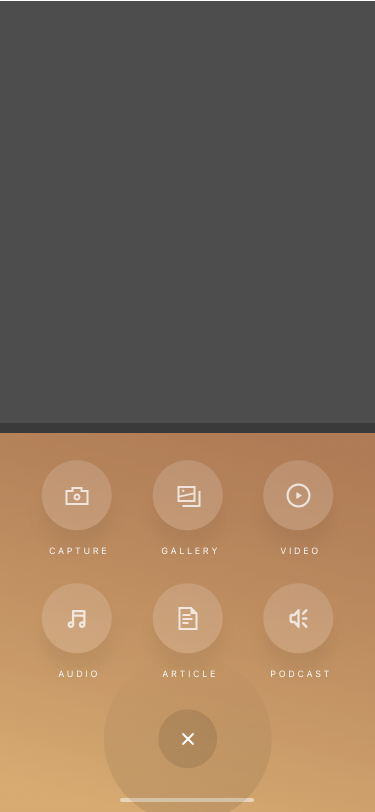
Text in this UI design:
podcast
article
audio
video
gallery
capture